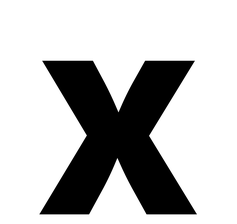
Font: Inter_ExtraBold